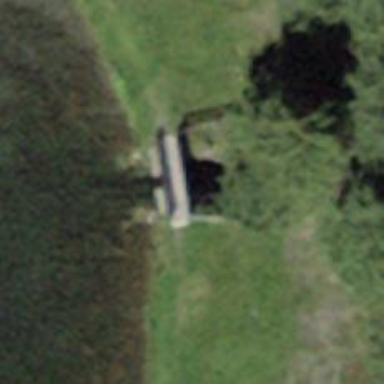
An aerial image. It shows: Path on bridge.